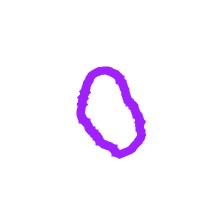
Shape: circle